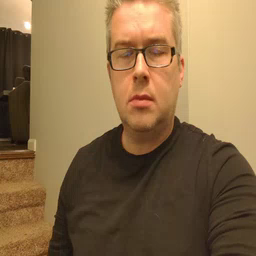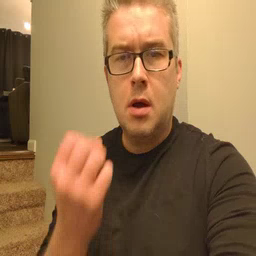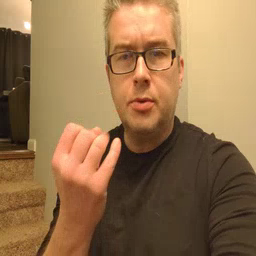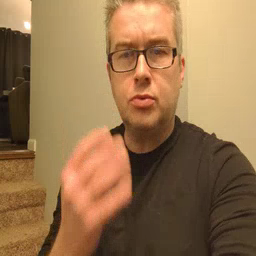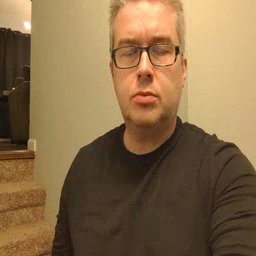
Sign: many